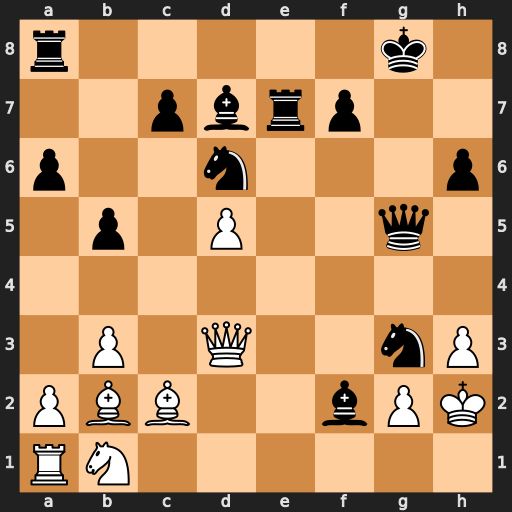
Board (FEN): r5k1/2pbrp2/p2n3p/1p1P2q1/8/1P1Q2nP/PBB2bPK/RN6
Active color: w
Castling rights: -
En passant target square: -
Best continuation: Qh7+ Kf8 Qh8+ Qg8 Bg7+ Ke8 Qxg8#